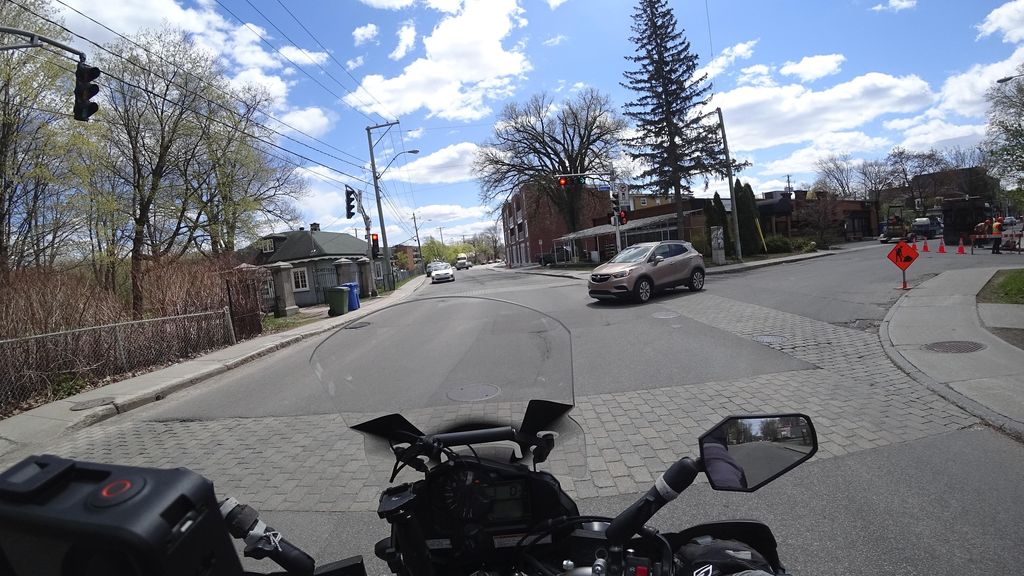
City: quebec_city